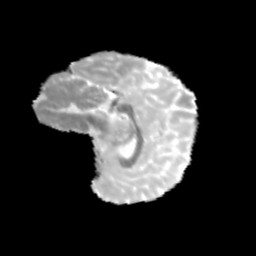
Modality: MD
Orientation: sagittal
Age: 13
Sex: female
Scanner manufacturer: siemens
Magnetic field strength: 3 T
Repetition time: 3.8 s
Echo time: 0.07 s